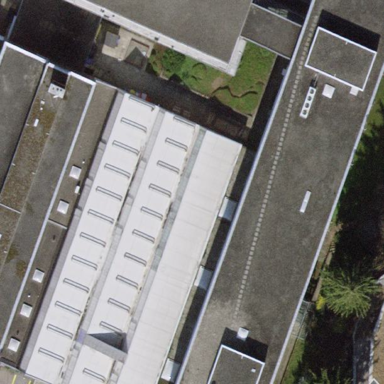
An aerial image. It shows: Commercial building.